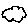
Label: cloud